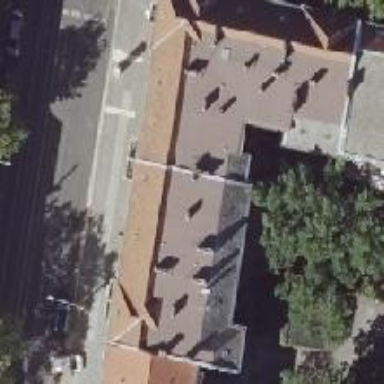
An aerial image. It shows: Unique apartment building with double saltbox roof shape.